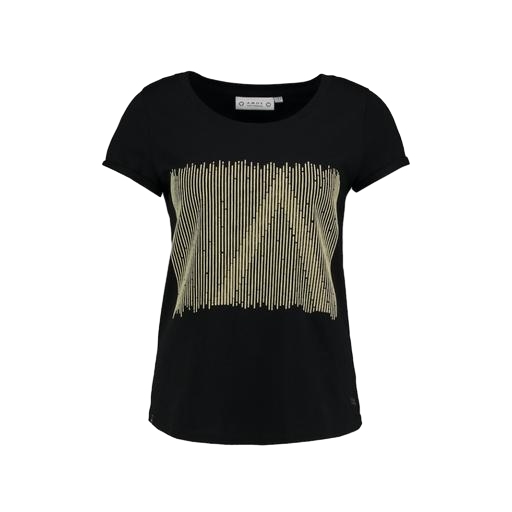
black geo-print t-shirt only macy, black plus size printed t-shirt only macy, black graphic print t-shirt, white background